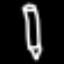
Label: pencil